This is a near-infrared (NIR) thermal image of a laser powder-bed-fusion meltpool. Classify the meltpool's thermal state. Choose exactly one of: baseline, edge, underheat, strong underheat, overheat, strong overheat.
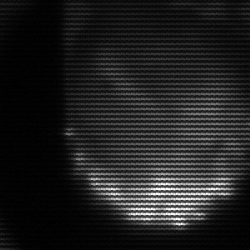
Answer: edge